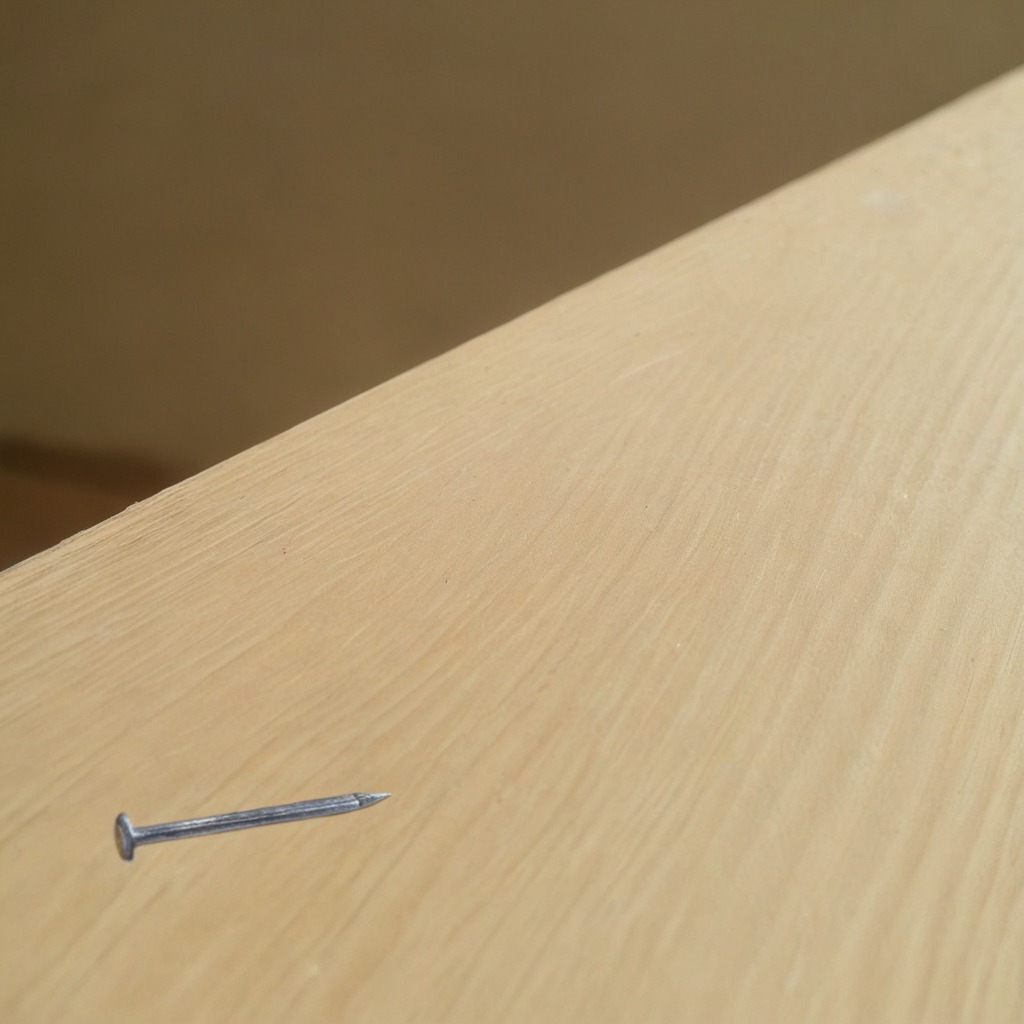
An iron nail lies on a plywood surface in a paint workshop lit by afternoon window light.